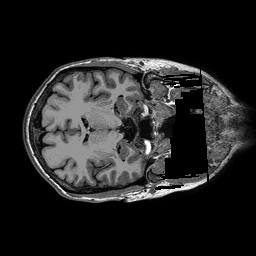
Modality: T1w
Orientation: axial
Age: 46
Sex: female